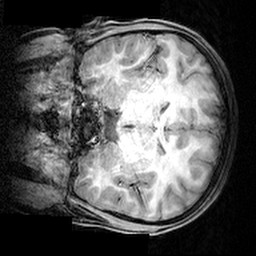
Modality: T1w
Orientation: coronal
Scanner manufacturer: siemens
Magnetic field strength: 3 T
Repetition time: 1.9 s
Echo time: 0.00397 s